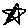
Label: star